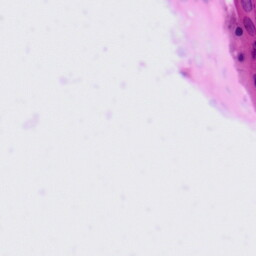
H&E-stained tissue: Tonsil